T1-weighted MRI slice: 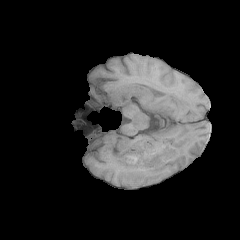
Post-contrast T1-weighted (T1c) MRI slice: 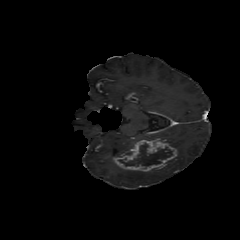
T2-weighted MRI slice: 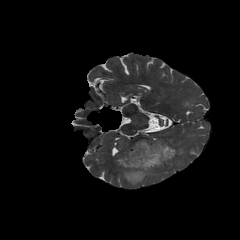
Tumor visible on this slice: yes